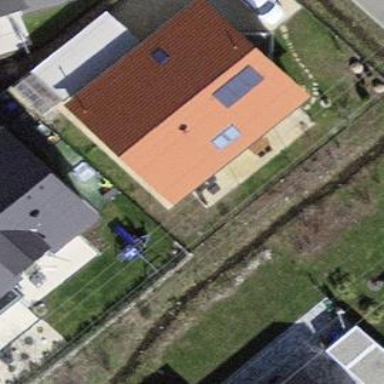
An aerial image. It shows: Detached building with gabled roof.